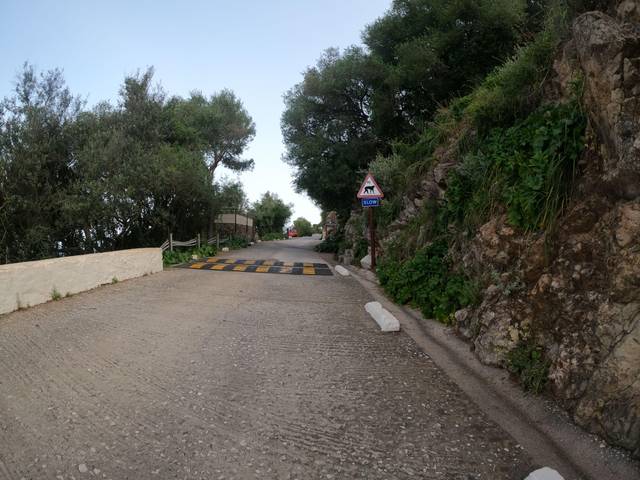
Region: Spain
Coordinates: 36.127, -5.347